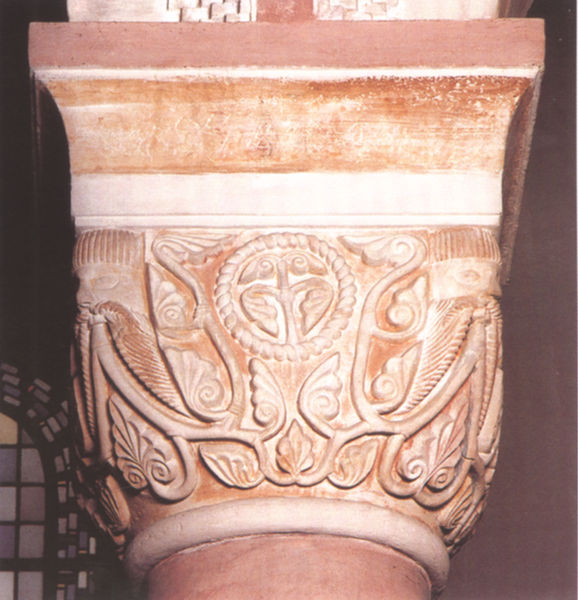
Titel: Kapitelle im Langhaus von St. Godehard
Standort: Hildesheim, St. Godehard (EU - D - Nds)
Schlagwörter: blätter, kopf, kämpfer, laub, ausschnitt, braun, bunt, fenster, glas, marmor, raum, säule, weiss, rot, muster, ornament, wand, architektur, gesicht, stein, kirche, haare, blatt, pflanzen, rosa, kreis, rund, ranken, relief, bogen, linien, detail, dekor, floral, foto, kante, geflecht, eckig, zweig, kranz, kapitell, sandstein, romanik, planzen, mittelalterlich, terracotta, releif, schaftring, 1822, stein#, bläter muster